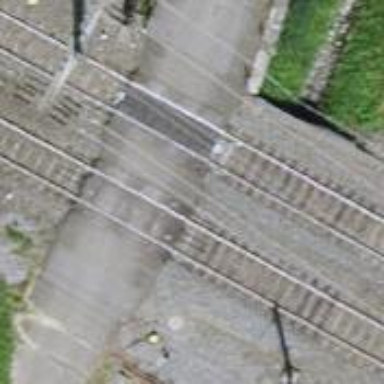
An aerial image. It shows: Railway level crossing.